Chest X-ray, PA view. Patient: 72 years old, sex F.
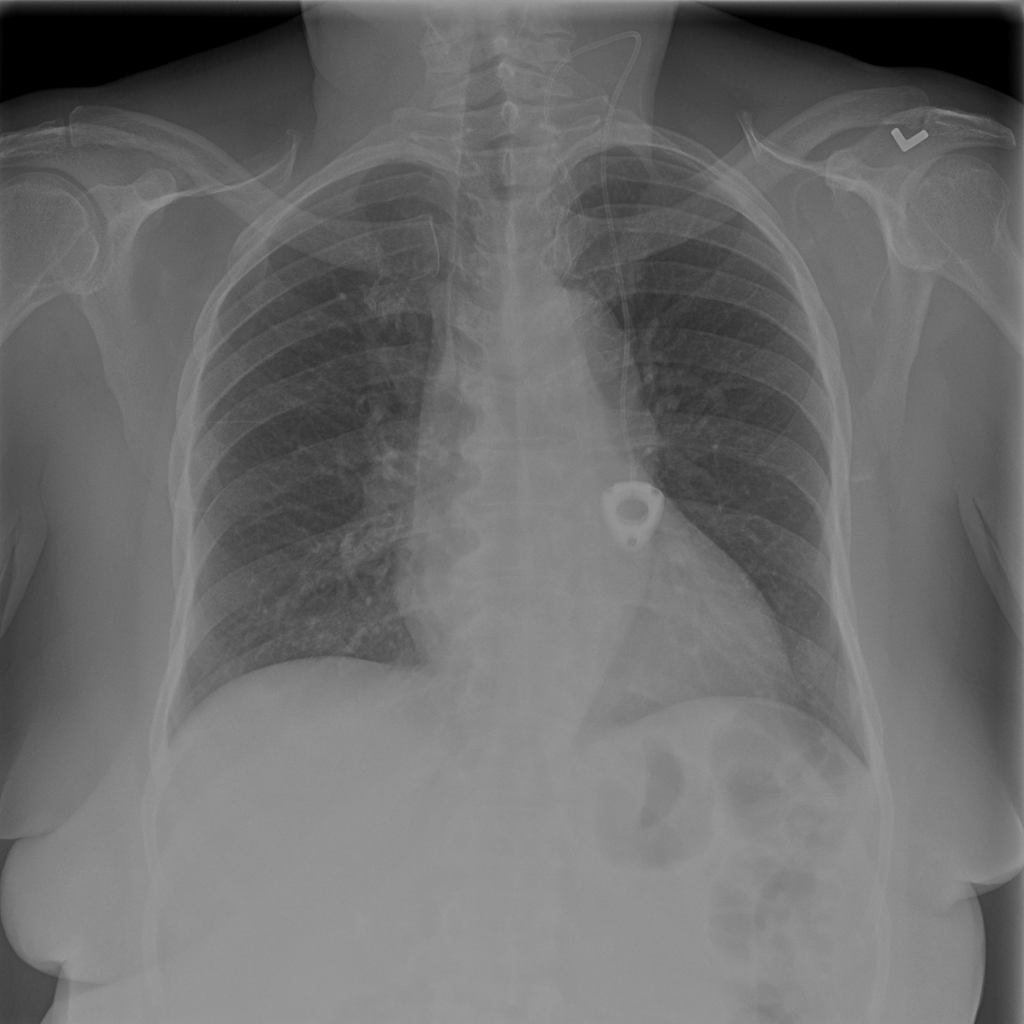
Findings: No Finding